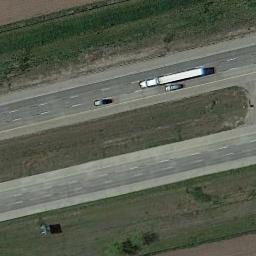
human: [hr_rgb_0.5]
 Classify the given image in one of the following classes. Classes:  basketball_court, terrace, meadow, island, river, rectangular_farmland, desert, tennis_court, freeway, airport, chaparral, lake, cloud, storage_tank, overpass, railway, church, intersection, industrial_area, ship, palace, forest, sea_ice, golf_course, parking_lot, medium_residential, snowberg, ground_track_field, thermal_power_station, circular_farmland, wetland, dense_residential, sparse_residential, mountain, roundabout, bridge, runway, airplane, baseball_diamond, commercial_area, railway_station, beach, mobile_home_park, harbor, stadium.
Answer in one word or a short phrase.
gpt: freeway